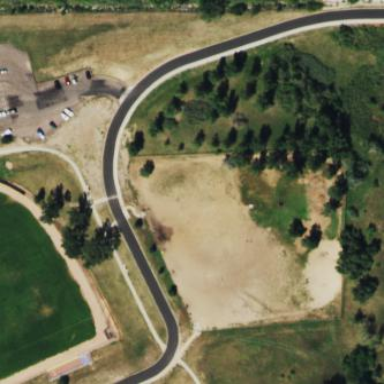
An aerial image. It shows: Fenced dog park area for leisure land.